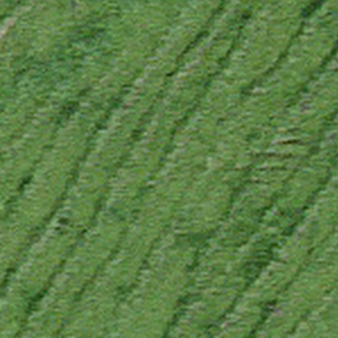
Label: other